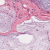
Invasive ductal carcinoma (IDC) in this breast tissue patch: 0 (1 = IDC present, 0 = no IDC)